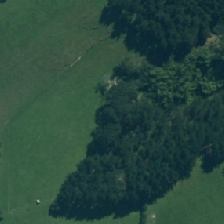
Land cover: deciduous_hardwood